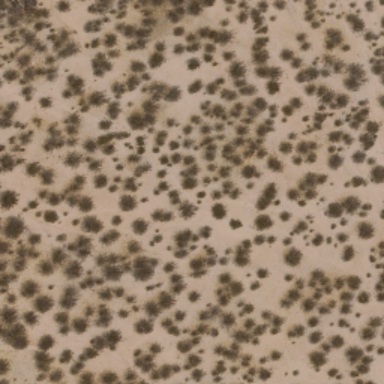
This is a chaparral .